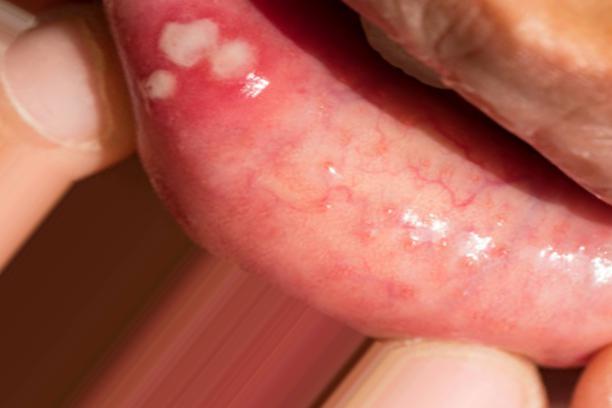
Condition: Mouth Ulcer